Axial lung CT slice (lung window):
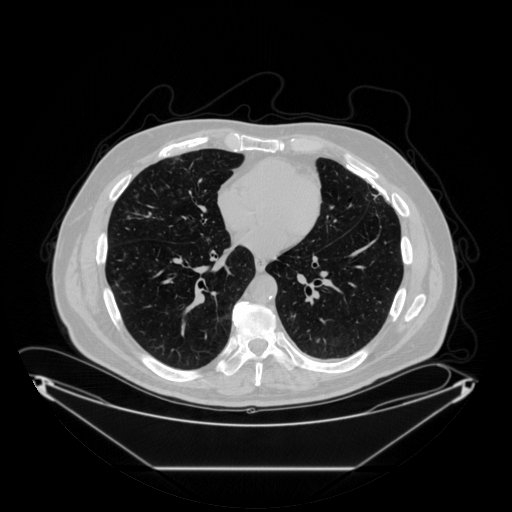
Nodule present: no